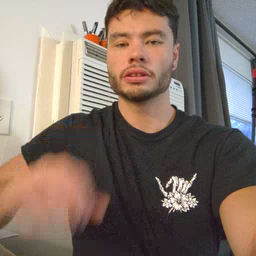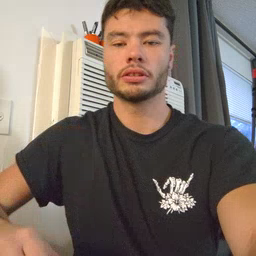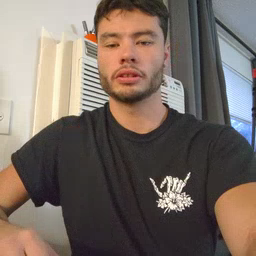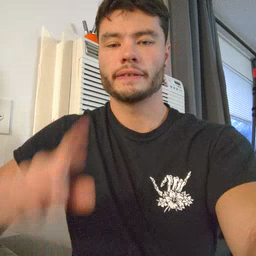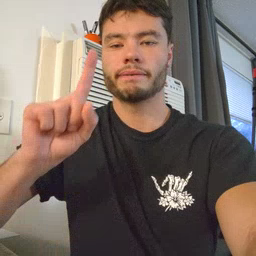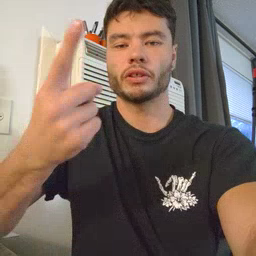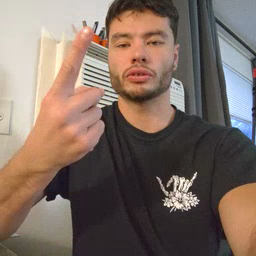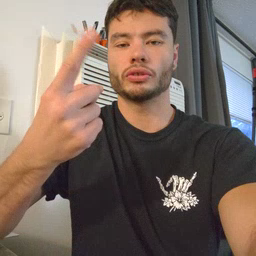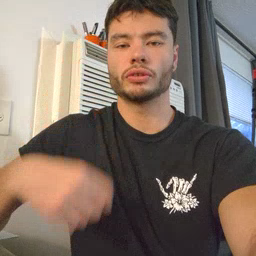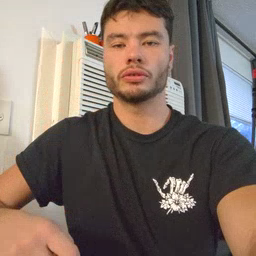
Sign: first